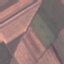
Label: AnnualCrop